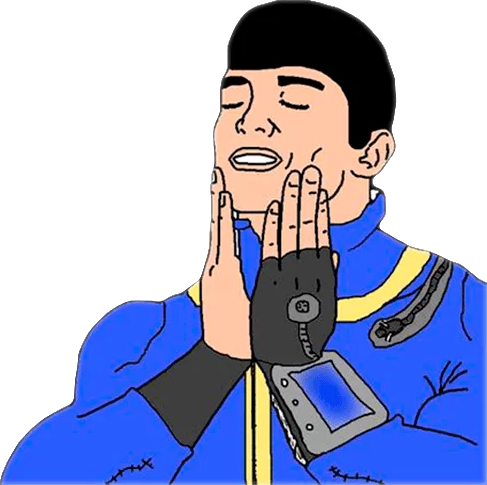
Label: 5_Feels_Good